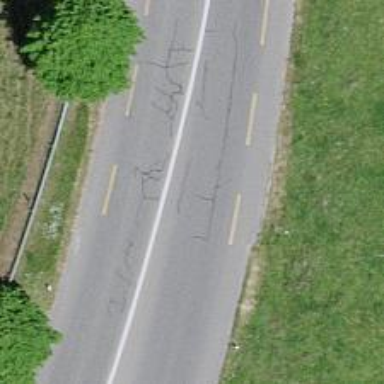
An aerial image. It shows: Secondary road with asphalt surface.